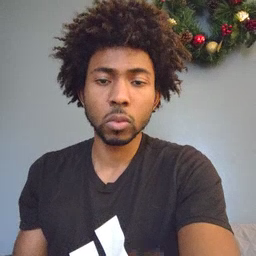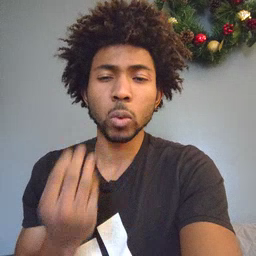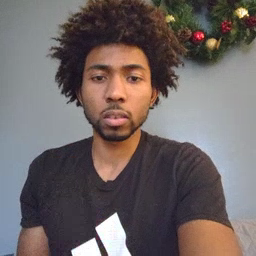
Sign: wet